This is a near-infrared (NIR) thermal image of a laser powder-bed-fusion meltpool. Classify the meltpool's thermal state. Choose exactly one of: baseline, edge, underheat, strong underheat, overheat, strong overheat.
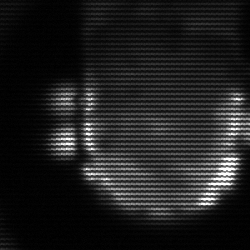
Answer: baseline